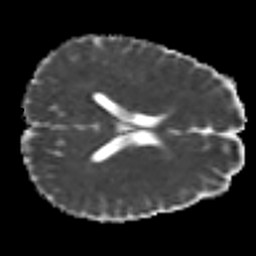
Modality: MD
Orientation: axial
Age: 25
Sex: male
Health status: ill
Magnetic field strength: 3 T
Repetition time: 9 s
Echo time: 0.093 s